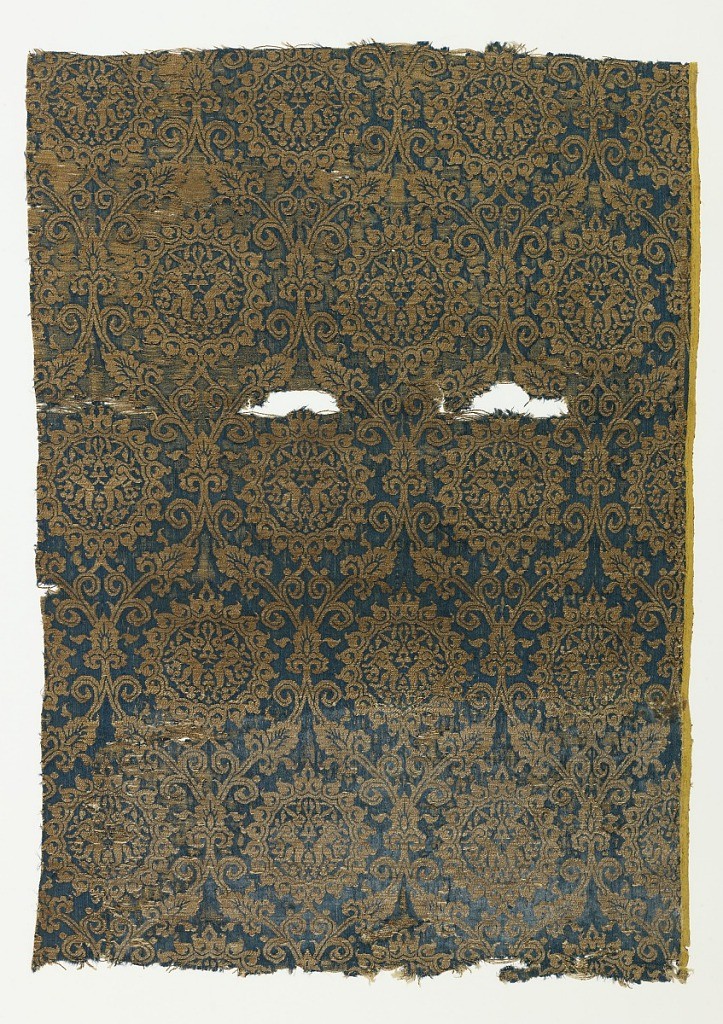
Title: Fragment
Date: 14th century
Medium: silk, gilded animal membrane around linen core Technique: 4&1 satin and plain weave (lampas)
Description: Medallions holding addorsed hares in gold on dark blue.